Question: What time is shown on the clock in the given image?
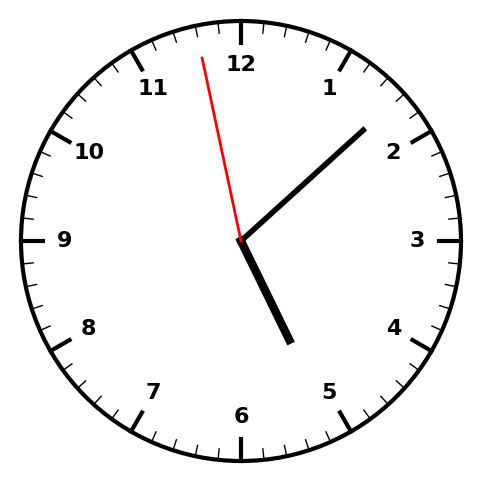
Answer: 05:07:58